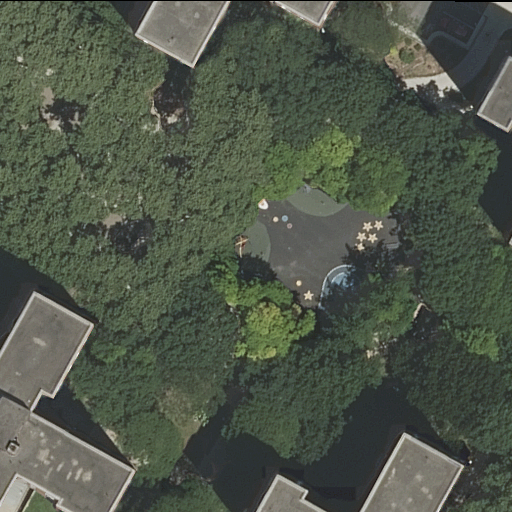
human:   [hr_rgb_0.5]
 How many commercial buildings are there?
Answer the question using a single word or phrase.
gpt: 0

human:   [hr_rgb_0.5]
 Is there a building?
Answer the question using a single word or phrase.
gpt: yes

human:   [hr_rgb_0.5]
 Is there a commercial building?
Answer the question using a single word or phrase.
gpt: no

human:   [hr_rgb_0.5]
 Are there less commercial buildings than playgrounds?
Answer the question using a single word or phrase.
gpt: yes

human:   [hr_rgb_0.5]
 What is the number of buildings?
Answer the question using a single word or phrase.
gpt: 4

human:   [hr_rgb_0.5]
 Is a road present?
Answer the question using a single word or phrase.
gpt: no

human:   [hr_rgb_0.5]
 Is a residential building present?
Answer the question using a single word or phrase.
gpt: yes

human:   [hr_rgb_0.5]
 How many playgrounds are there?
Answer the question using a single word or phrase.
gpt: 1

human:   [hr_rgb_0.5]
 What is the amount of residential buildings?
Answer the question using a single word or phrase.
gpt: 4

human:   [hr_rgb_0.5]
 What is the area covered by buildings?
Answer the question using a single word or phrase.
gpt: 1903m2

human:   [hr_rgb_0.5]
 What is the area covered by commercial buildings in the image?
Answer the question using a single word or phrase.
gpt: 0m2

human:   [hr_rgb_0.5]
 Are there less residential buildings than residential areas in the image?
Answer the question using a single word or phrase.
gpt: no

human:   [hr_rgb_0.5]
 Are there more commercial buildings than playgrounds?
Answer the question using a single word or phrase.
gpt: no

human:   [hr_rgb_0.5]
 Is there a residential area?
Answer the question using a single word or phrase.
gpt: yes

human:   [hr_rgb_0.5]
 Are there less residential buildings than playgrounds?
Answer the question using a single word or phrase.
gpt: no

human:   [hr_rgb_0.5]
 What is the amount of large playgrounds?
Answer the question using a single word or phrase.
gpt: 1

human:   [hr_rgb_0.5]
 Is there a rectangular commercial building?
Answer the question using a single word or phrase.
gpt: no

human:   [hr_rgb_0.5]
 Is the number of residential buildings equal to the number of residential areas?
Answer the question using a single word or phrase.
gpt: no

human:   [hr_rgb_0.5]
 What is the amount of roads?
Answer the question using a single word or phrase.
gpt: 0

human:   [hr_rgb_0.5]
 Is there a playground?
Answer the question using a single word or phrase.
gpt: yes

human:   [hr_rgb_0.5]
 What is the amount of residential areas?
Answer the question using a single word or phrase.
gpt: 1

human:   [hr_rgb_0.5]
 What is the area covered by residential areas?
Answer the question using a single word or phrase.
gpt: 6662m2

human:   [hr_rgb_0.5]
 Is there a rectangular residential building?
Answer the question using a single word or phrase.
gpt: no

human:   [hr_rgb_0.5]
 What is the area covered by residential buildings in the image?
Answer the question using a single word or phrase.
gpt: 1903m2

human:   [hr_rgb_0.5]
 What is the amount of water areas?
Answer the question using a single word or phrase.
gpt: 0

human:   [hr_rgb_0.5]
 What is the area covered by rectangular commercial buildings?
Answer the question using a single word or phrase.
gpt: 0m2

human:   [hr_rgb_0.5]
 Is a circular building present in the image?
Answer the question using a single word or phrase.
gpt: no

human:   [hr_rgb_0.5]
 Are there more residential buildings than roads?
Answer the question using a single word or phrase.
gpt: yes

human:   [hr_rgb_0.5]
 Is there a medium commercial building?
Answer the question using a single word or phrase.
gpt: no

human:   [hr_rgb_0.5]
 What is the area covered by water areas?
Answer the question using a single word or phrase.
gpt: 0m2

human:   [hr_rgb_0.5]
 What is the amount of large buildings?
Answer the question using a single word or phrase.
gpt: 1

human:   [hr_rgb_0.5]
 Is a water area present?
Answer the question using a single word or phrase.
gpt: no

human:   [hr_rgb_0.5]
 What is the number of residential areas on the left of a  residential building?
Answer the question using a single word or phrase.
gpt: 0

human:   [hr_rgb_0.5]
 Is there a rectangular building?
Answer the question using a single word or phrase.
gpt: no

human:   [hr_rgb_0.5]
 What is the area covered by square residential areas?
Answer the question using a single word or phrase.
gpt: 0m2

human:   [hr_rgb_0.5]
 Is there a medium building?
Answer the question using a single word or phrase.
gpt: yes

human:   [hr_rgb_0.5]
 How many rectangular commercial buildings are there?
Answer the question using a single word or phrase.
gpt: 0

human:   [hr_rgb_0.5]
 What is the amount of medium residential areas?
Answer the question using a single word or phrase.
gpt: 0

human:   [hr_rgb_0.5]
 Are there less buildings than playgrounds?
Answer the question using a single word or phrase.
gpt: no

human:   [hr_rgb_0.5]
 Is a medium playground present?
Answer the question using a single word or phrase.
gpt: no

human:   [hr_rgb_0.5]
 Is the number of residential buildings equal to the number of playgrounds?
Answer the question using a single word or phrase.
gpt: no

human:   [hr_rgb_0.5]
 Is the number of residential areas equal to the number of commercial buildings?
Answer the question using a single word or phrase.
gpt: no

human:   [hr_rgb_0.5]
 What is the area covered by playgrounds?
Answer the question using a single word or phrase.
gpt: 2977m2

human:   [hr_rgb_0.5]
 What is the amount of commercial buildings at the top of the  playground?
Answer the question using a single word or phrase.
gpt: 0

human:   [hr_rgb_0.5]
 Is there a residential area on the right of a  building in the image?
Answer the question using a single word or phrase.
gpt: yes

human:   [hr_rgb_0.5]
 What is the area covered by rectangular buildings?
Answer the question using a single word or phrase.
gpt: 0m2

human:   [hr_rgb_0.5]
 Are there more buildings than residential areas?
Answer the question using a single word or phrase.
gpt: yes

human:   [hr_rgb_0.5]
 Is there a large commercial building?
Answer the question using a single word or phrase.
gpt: no

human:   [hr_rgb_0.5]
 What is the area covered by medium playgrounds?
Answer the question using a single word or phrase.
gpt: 0m2

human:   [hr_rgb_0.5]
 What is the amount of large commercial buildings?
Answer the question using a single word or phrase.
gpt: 0

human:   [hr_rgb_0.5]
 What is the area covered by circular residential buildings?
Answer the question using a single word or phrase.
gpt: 0m2

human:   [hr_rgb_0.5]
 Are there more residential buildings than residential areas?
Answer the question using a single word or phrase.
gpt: yes

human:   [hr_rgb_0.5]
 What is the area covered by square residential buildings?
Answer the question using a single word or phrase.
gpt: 0m2

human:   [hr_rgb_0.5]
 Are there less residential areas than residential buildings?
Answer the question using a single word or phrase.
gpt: yes

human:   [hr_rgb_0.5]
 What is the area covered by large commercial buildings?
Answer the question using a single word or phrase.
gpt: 0m2

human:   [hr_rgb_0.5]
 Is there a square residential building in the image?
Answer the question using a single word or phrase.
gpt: no

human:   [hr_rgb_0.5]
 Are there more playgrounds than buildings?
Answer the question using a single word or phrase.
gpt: no

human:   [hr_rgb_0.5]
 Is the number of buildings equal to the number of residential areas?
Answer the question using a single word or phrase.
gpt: no

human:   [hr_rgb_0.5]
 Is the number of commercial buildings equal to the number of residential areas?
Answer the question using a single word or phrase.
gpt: no

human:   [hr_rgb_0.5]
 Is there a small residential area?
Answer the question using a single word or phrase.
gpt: no

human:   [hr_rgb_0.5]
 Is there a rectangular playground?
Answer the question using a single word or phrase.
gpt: no

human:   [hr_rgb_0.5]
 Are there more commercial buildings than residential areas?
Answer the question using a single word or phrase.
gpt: no

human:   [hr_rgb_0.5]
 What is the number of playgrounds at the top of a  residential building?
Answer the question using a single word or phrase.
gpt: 0

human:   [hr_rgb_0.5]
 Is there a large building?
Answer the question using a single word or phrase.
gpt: yes